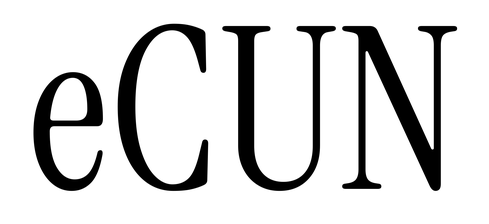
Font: InstrumentSerif-Regular